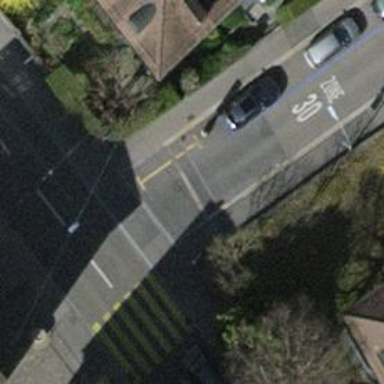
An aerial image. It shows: Unmarked crossing with traffic calming table.